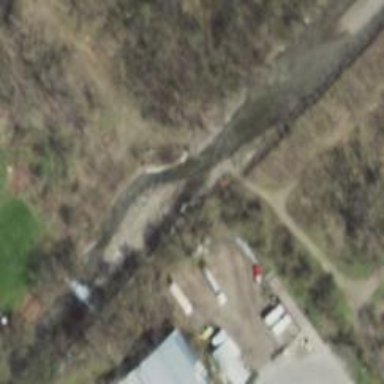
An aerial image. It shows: Abandoned railway bridge.